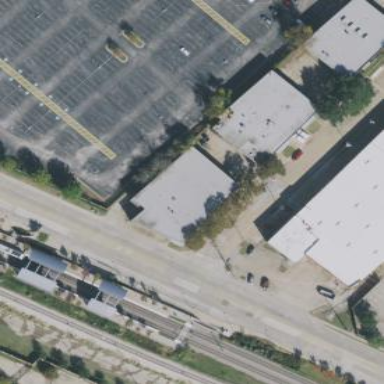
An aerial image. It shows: Warehouse.